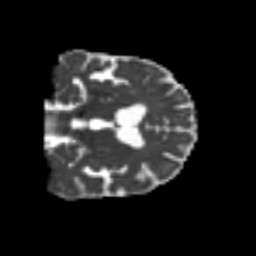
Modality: MD
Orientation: coronal
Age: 58
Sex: male
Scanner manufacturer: siemens
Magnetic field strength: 3 T
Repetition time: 4.999 s
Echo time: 0.07946 s